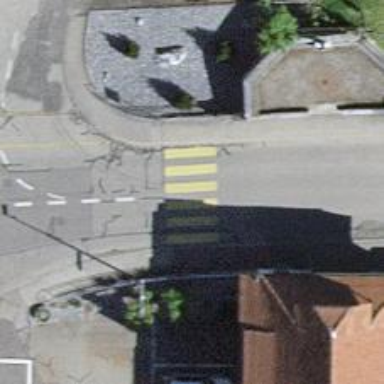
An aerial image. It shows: Marked zebra crossing on the road.